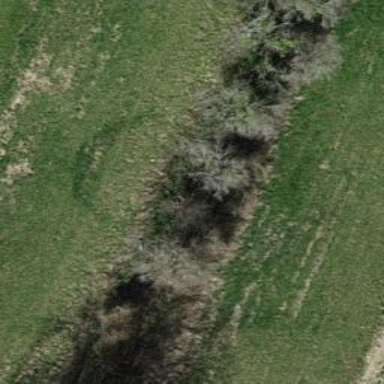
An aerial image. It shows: Row of trees in natural setting.